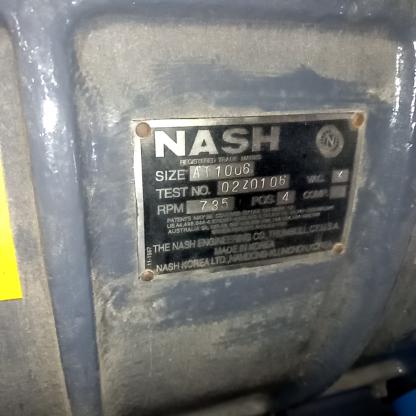
Klasa: tabliczka-znamionowa